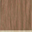
Piece: xx